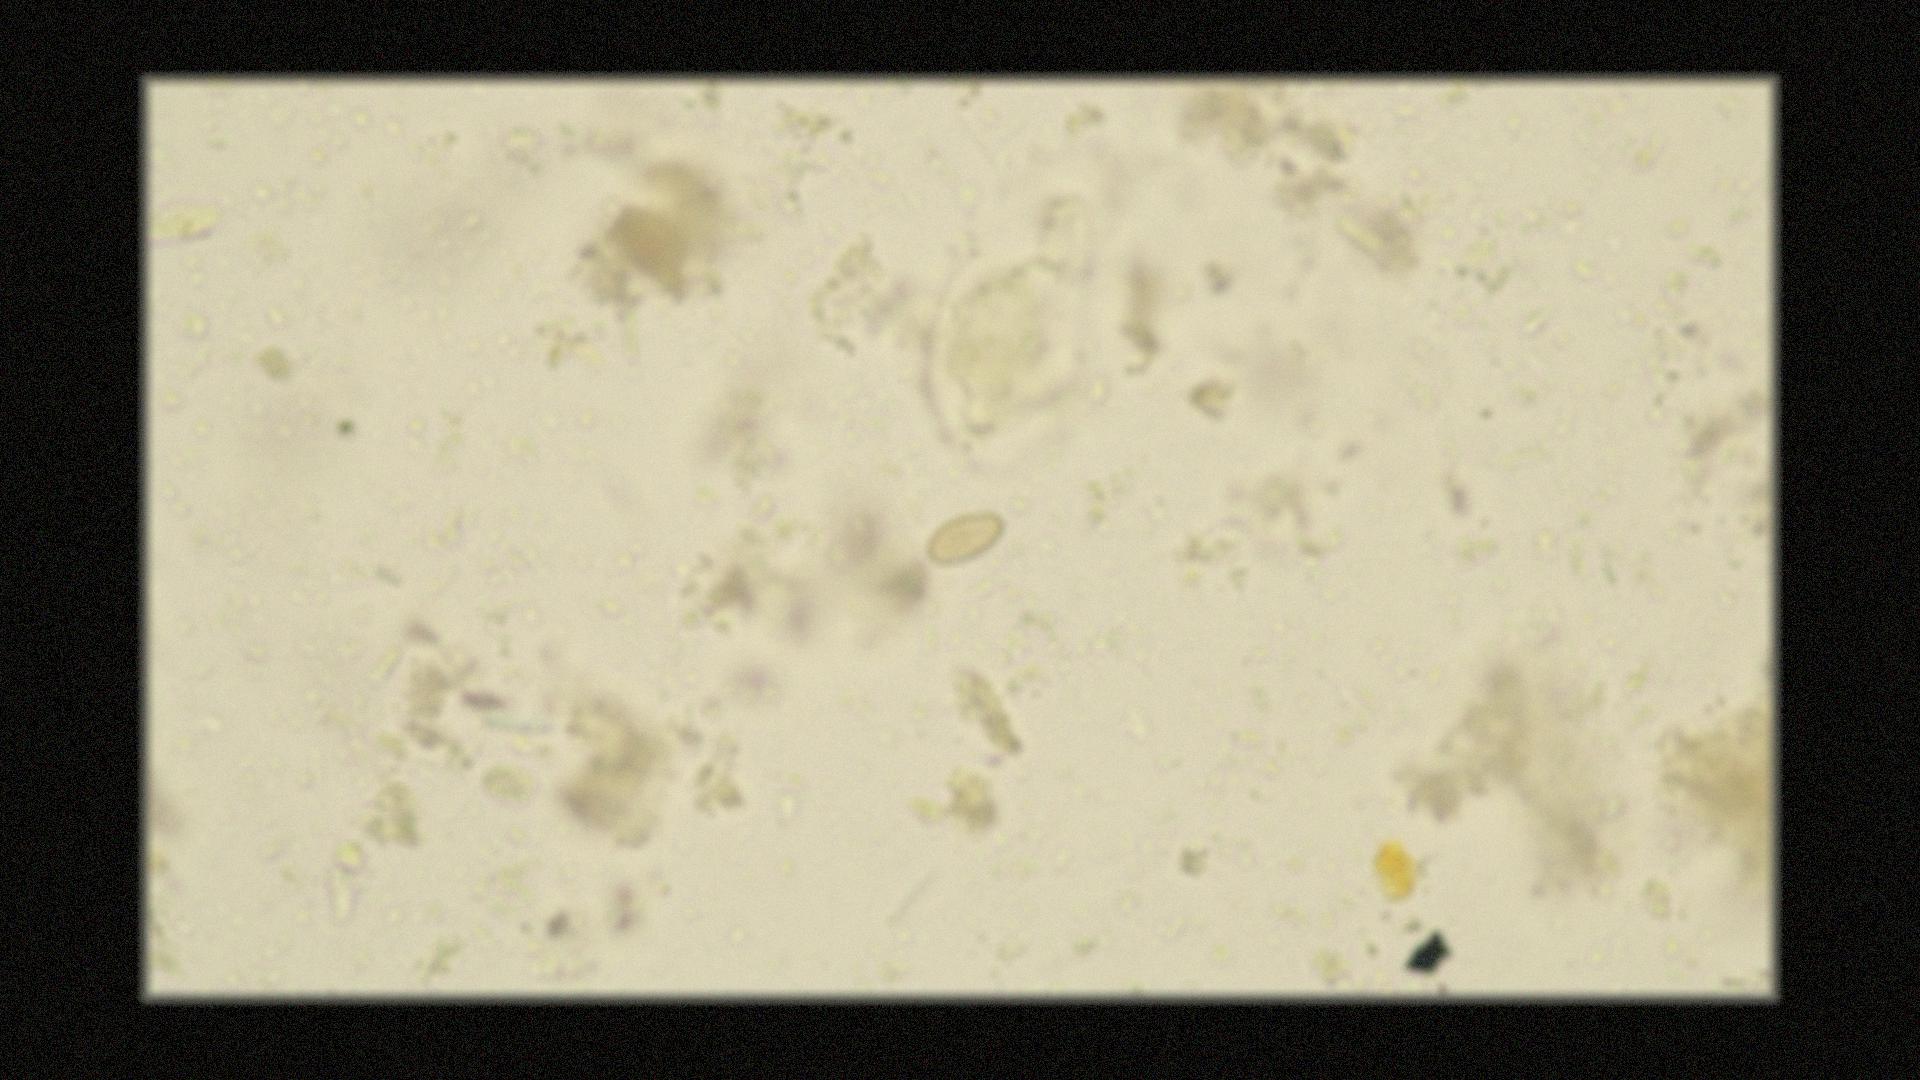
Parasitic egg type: Opisthorchis viverrine